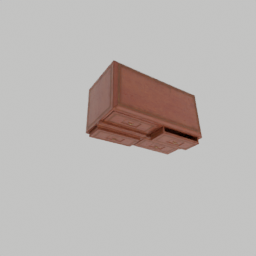
Label: furniture